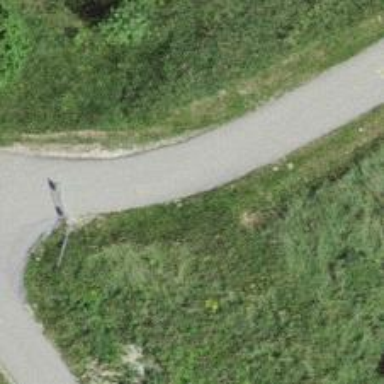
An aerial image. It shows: Cycleway.